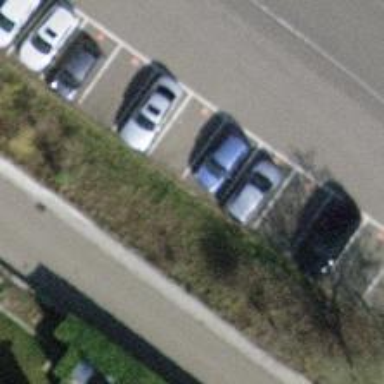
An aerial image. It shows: Parking area with surface.